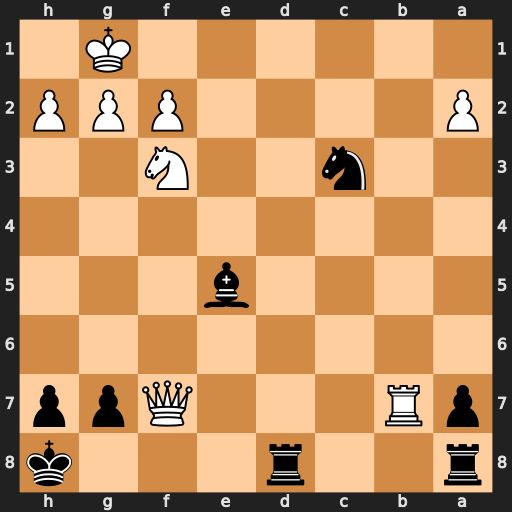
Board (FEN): r2r3k/pR3Qpp/8/4b3/8/2n2N2/P4PPP/6K1
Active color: b
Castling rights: -
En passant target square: -
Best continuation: Rd1+ Ne1 Rxe1#